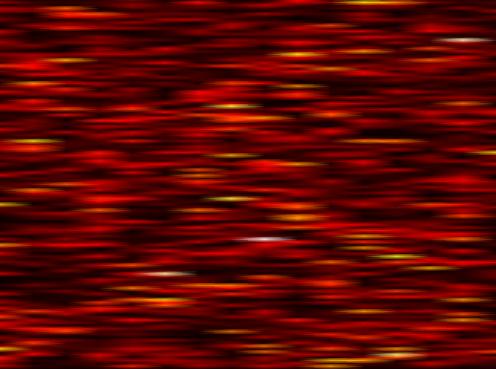
Label: WOLA